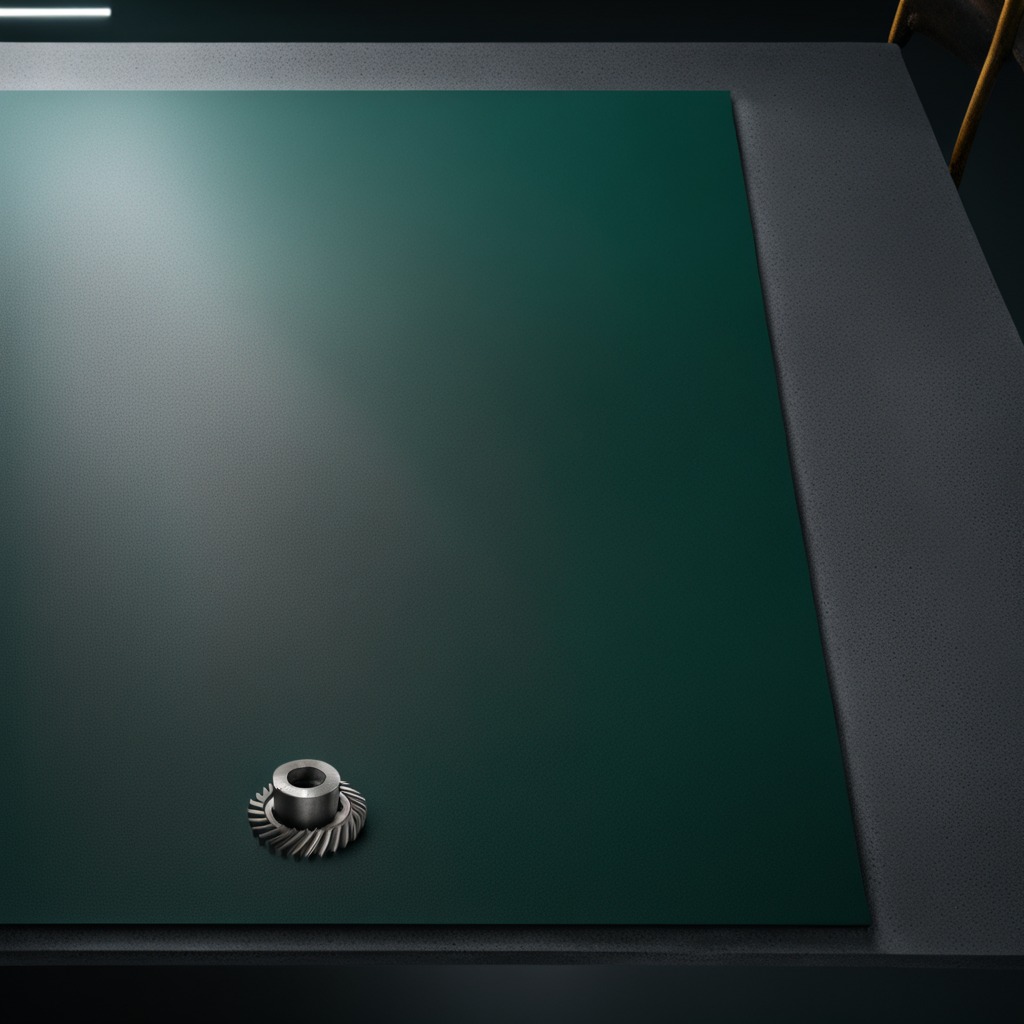
A steel gear with teeth lies on the clean granite tabletop.